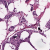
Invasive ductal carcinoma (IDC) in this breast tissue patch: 1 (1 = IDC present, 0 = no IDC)